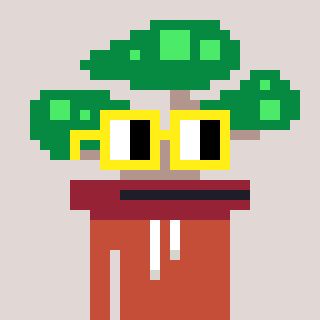
a pixel art character with square yellow glasses, a bonsai-shaped head and a rust-colored body on a warm background